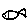
Label: fish